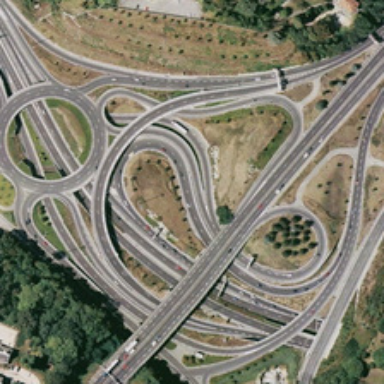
Many green trees are near a viaduct .